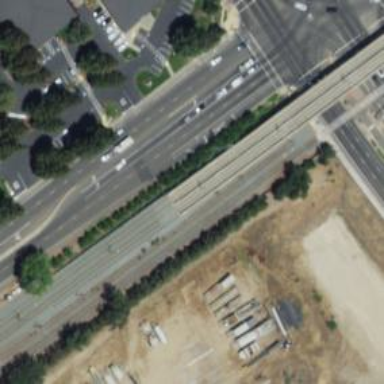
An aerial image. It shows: Light rail railway with electrified contact lines on embankment.